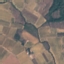
Land use / land cover: PermanentCrop